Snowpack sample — Snodgrass Mountain, Crested Butte, Colorado (2/4/25, 12:06 PM MST)
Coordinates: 38.923, -106.968
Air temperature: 35 °F
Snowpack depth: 80 cm
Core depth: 10 cm
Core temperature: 32 °F
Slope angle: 14°, slope face: 78°
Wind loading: low
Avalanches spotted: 0
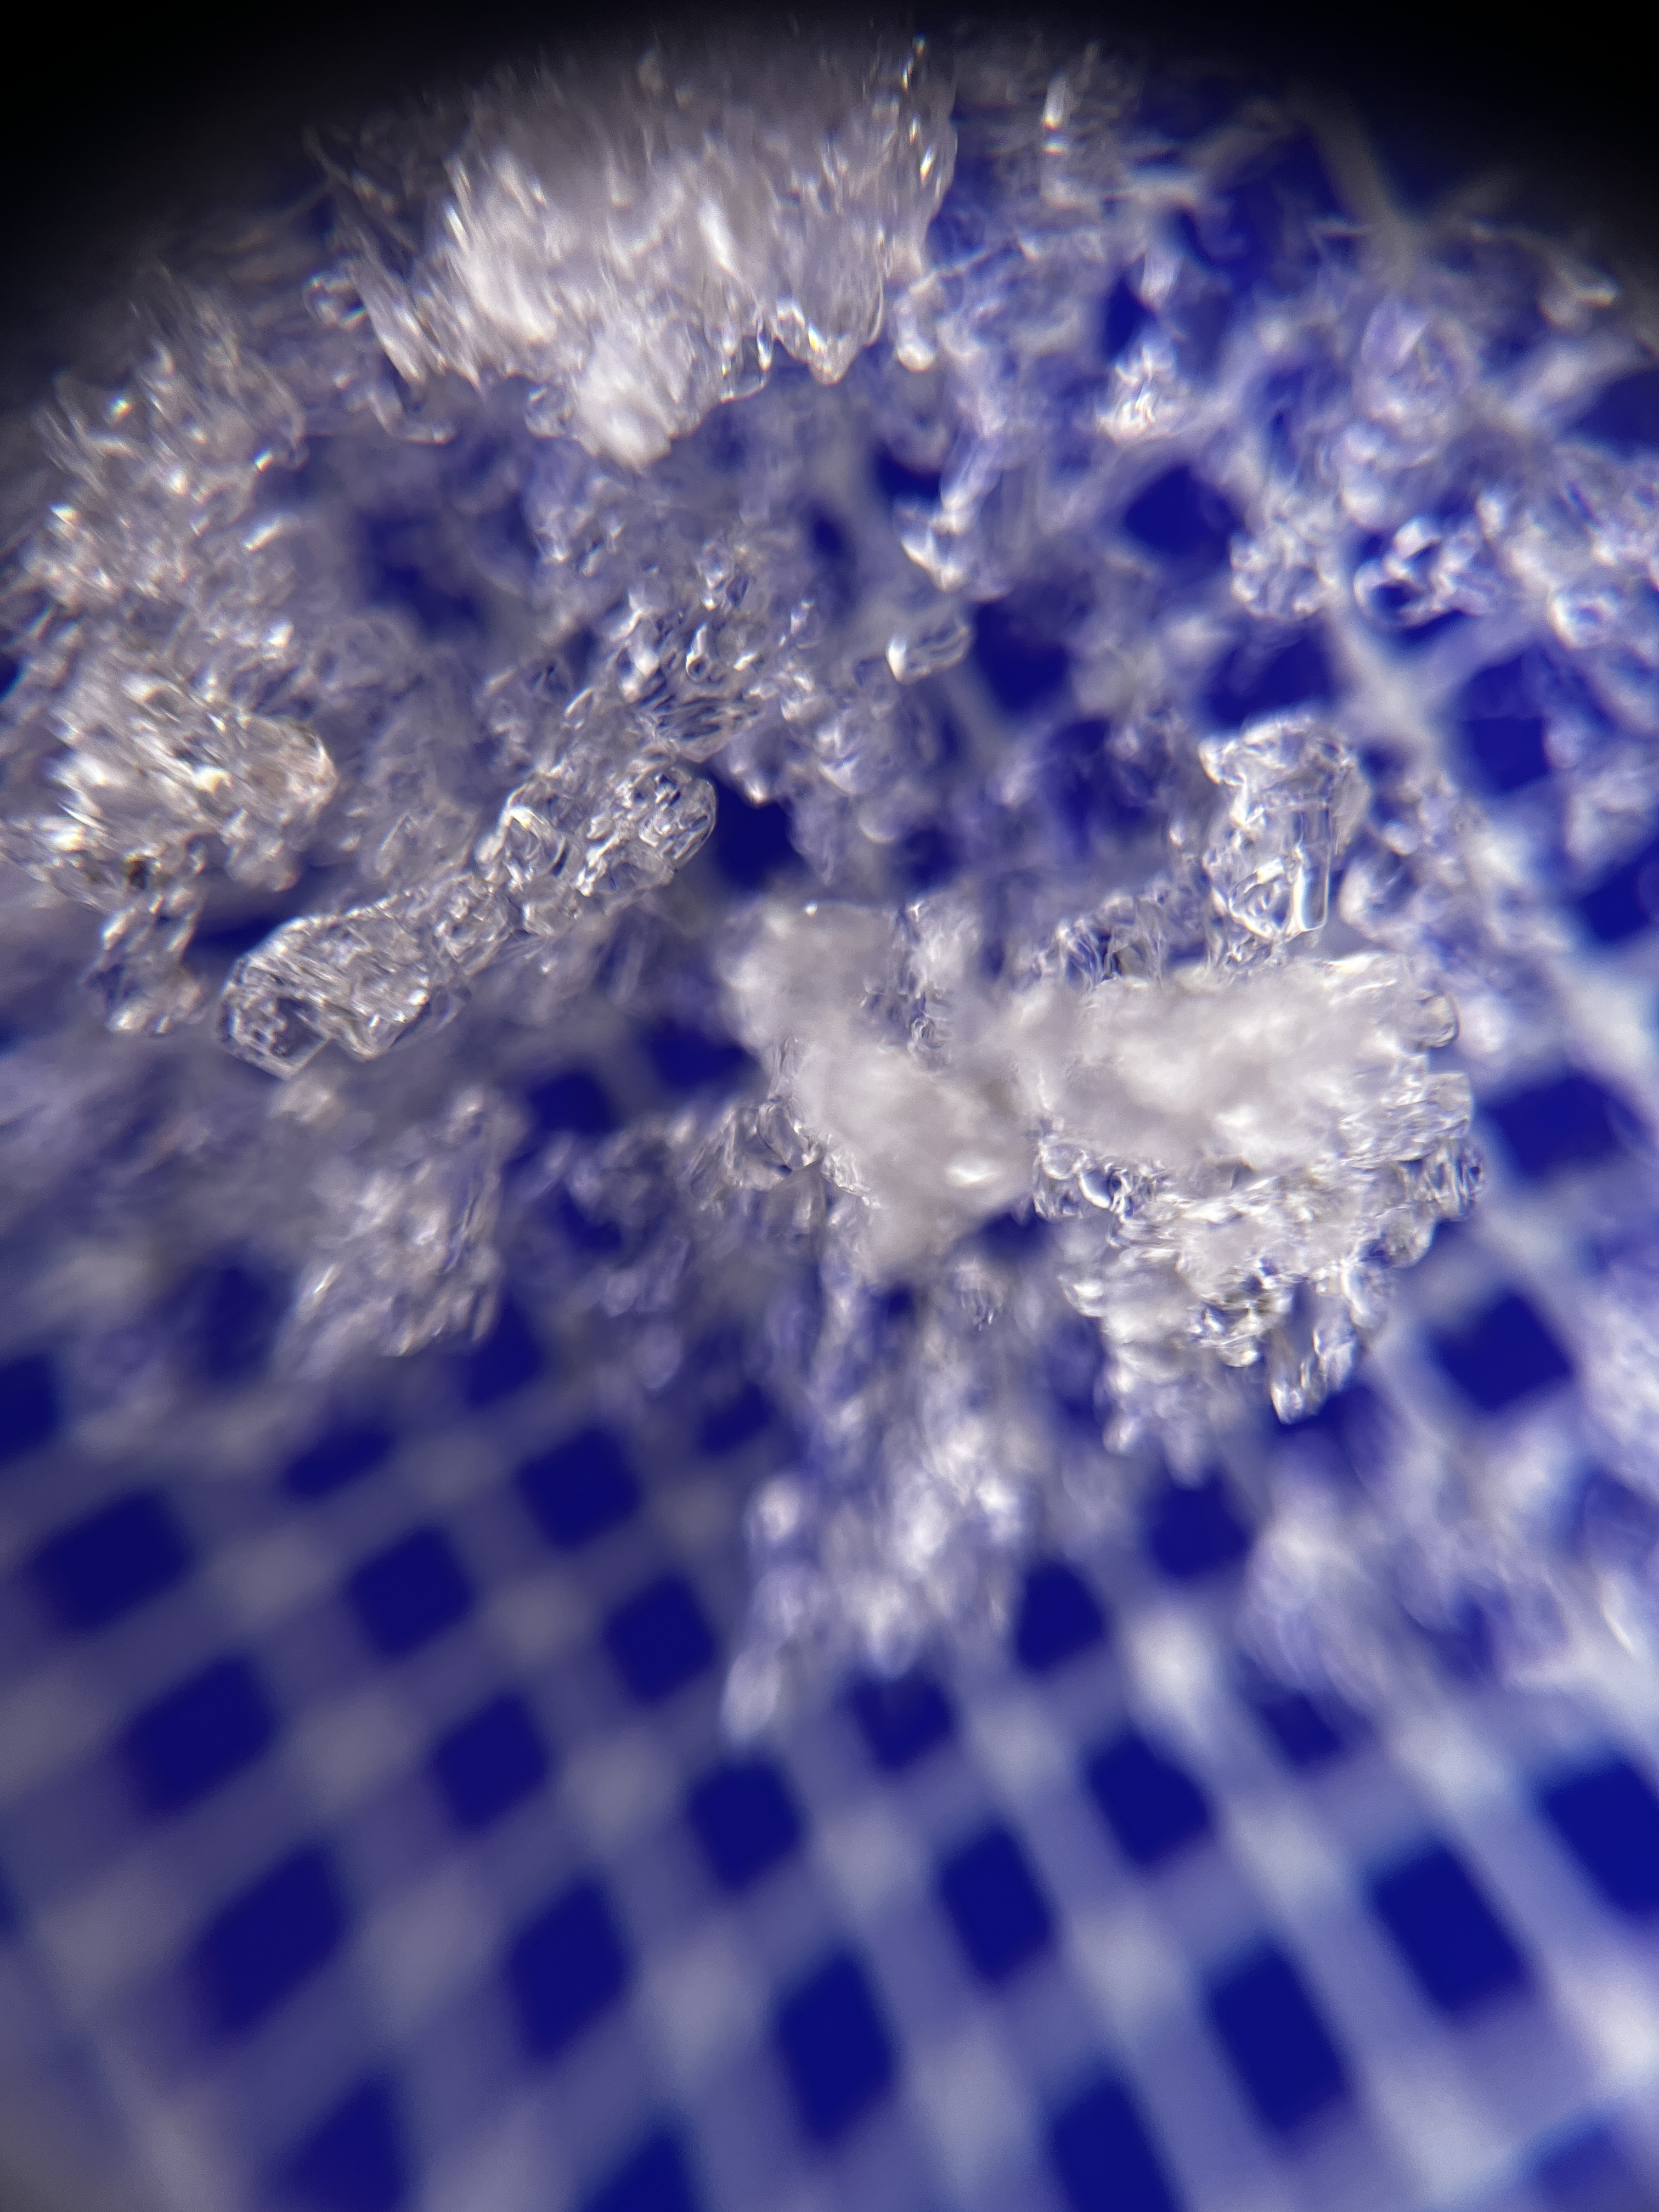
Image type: magnified_profile
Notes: No avalanches nearby, unusually warm weather for the last month reported by residents, Collected 25 yards from treeline